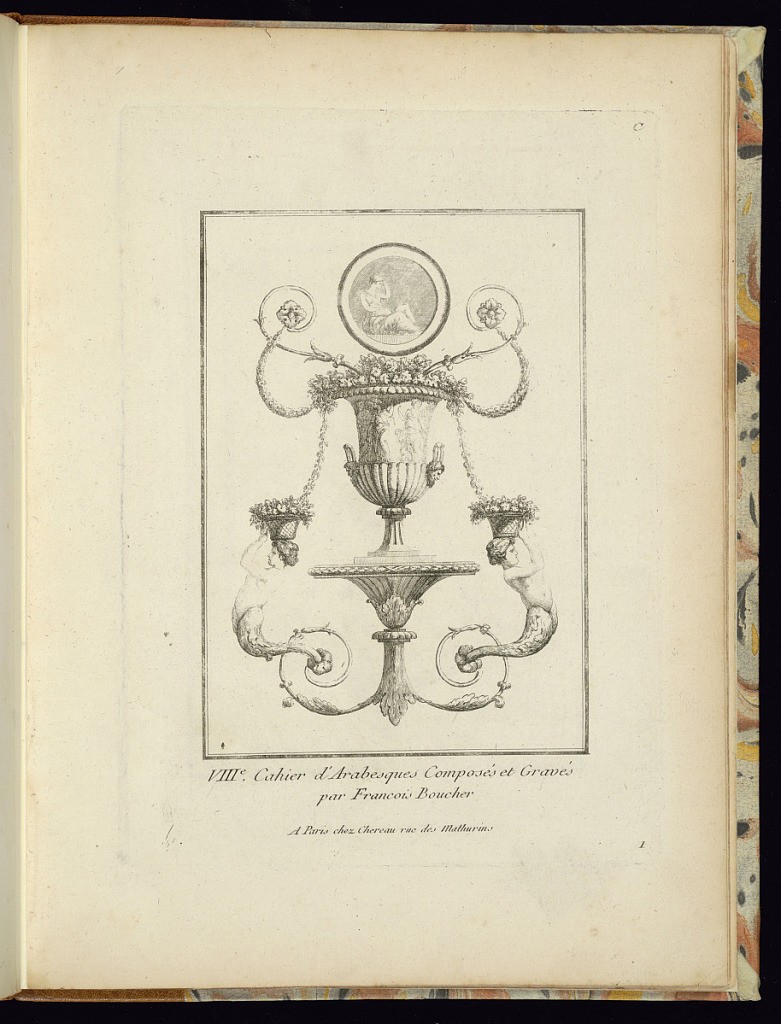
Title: Title Page and Arabesque Panel Design
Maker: Juste-François Boucher, French, 1736 – 1782
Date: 1775–88
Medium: Etching on paper
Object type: Print
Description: Title page and arabesque panel design featuring a central flowering vase or urn decorated with a frieze of figures and gadrooning motifs. The vase sits on a base and is framed by scrolling leaves, festoons of leaves, rosettes, female figures with baskets of flowers above their heads, and a medallion above with a seated female figure. The plate is numbered.